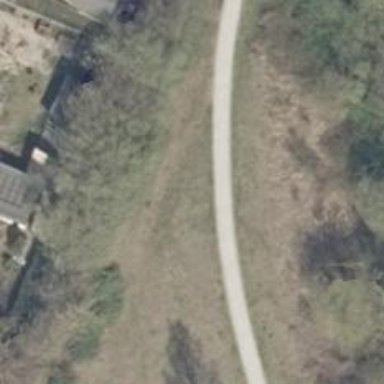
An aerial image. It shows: Compacted footway.